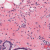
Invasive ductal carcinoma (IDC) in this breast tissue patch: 0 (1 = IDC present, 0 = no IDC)